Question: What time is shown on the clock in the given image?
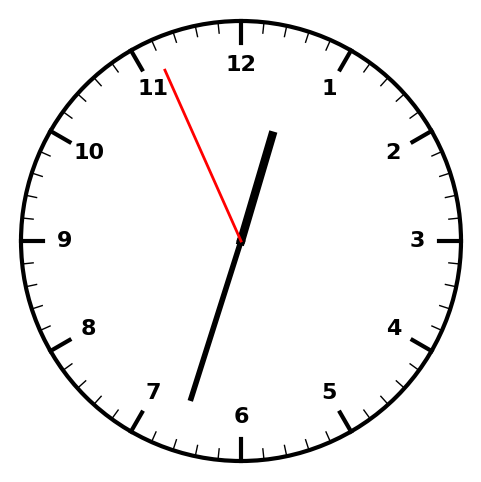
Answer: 12:32:56